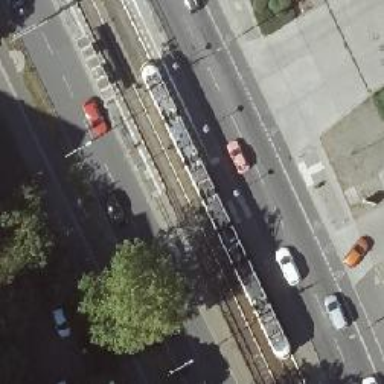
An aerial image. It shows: Tram crossing on the railway.